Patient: sex F, age 75
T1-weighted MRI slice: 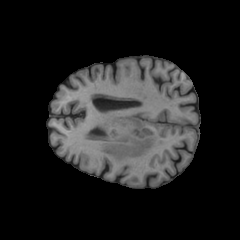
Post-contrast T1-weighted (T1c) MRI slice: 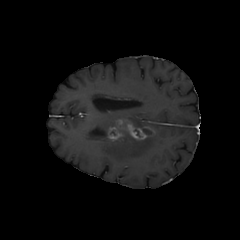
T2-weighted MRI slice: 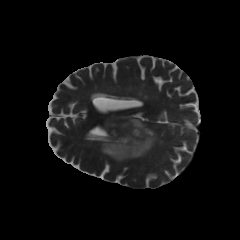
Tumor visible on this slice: yes
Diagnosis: Glioblastoma, IDH-wildtype
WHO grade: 4